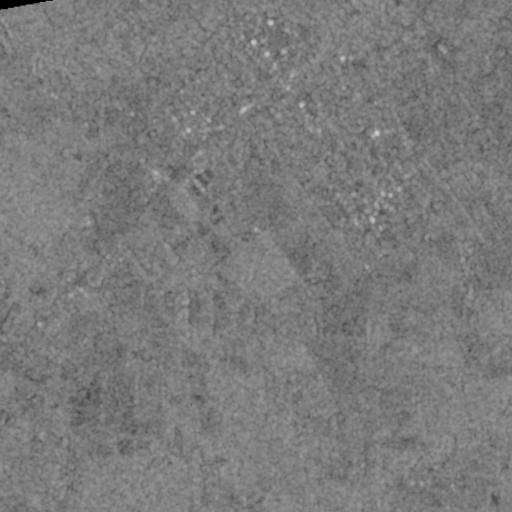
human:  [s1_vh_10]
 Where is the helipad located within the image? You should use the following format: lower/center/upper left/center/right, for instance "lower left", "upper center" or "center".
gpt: The helipad is located in the center right of the image.
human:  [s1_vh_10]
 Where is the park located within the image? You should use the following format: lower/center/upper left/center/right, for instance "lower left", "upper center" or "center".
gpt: The park is located in the upper right of the image.
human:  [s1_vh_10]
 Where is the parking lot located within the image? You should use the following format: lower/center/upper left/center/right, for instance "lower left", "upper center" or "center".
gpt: The parking lot is located in the upper center of the image.
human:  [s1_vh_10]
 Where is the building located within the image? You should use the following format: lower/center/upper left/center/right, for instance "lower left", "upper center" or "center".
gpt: The building is located in the upper center of the image.
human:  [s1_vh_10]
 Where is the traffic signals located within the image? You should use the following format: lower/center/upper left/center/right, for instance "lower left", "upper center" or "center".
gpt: The traffic signals is located in the upper center of the image.
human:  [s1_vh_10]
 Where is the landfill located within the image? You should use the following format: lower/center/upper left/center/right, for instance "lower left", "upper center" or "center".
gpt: There is no landfill in the image.

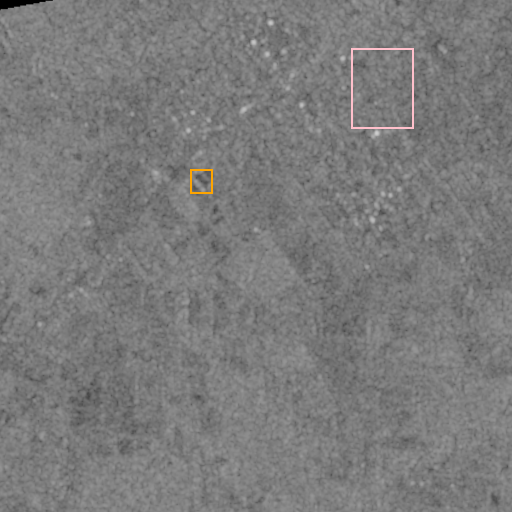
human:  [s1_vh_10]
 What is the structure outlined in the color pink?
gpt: The structure outlined in pink is a park.
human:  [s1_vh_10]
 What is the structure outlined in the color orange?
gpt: The structure outlined in orange is a building.
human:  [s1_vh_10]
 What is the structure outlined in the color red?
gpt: There is no red outline.